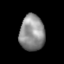
Tissue: lung
Cell type: T cells
Senescence score: 0.24
Nuclear area (px): 876
Mean DAPI intensity: 141.686